Brain MRI, t1w sequence, axial 2D slice.
Patient: age 33, sex F, weight 95 kg, height 1.95 m
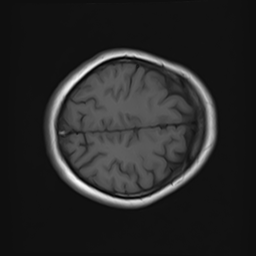